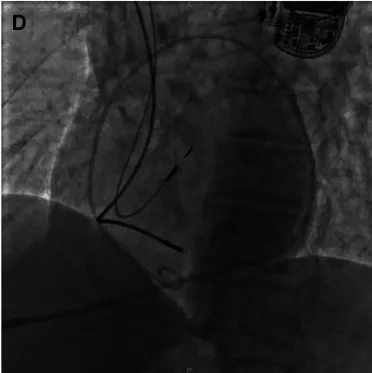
LAO view]. LAO, left anterior oblique; RA, right atrium; RAO, right anterior oblique.
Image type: radiology (x_ray)